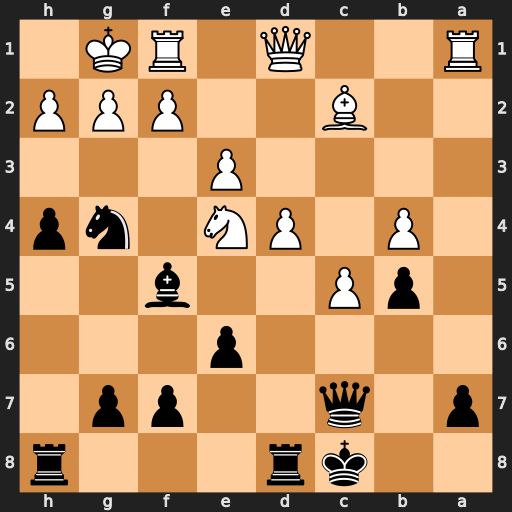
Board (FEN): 2kr3r/p1q2pp1/4p3/1pP2b2/1P1PN1np/4P3/2B2PPP/R2Q1RK1
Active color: b
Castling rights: -
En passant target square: -
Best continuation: Qxh2#